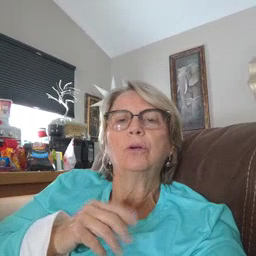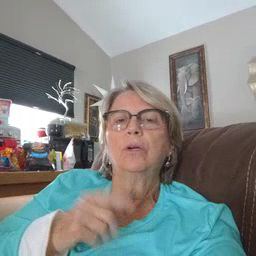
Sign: water